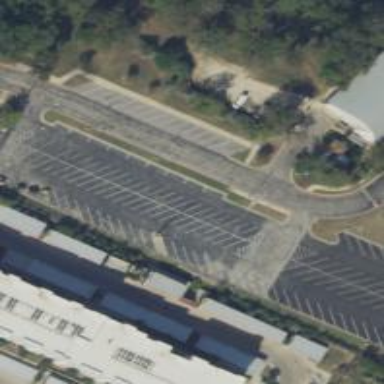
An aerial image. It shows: Road serving as parking aisle.